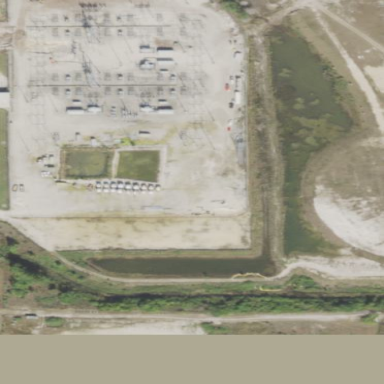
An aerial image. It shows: Distribution level power substation enclosed by fence.